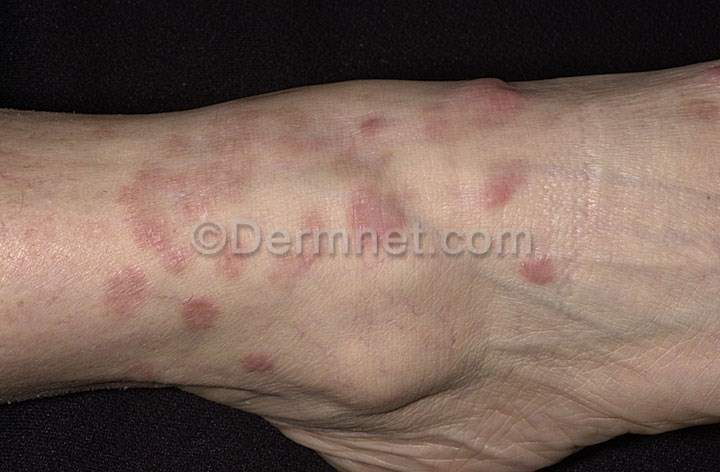
Disease: Nail Fungus and other Nail Disease